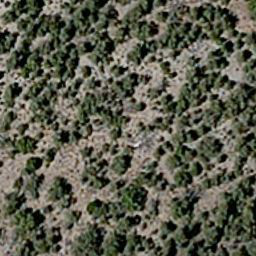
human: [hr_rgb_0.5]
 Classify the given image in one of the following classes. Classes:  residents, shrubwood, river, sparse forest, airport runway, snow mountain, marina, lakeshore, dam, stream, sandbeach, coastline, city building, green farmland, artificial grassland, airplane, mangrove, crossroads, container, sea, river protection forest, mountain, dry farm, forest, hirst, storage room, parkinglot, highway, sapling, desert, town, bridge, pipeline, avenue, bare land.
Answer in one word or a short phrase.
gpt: sparse forest